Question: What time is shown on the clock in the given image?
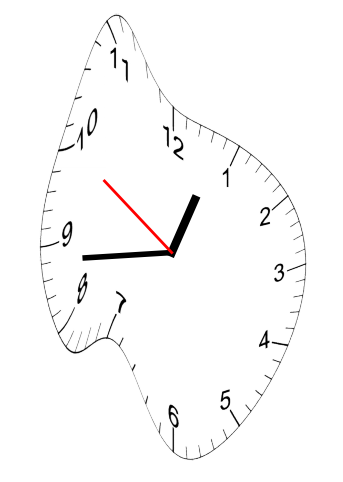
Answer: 12:43:50